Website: macys
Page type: billing-address
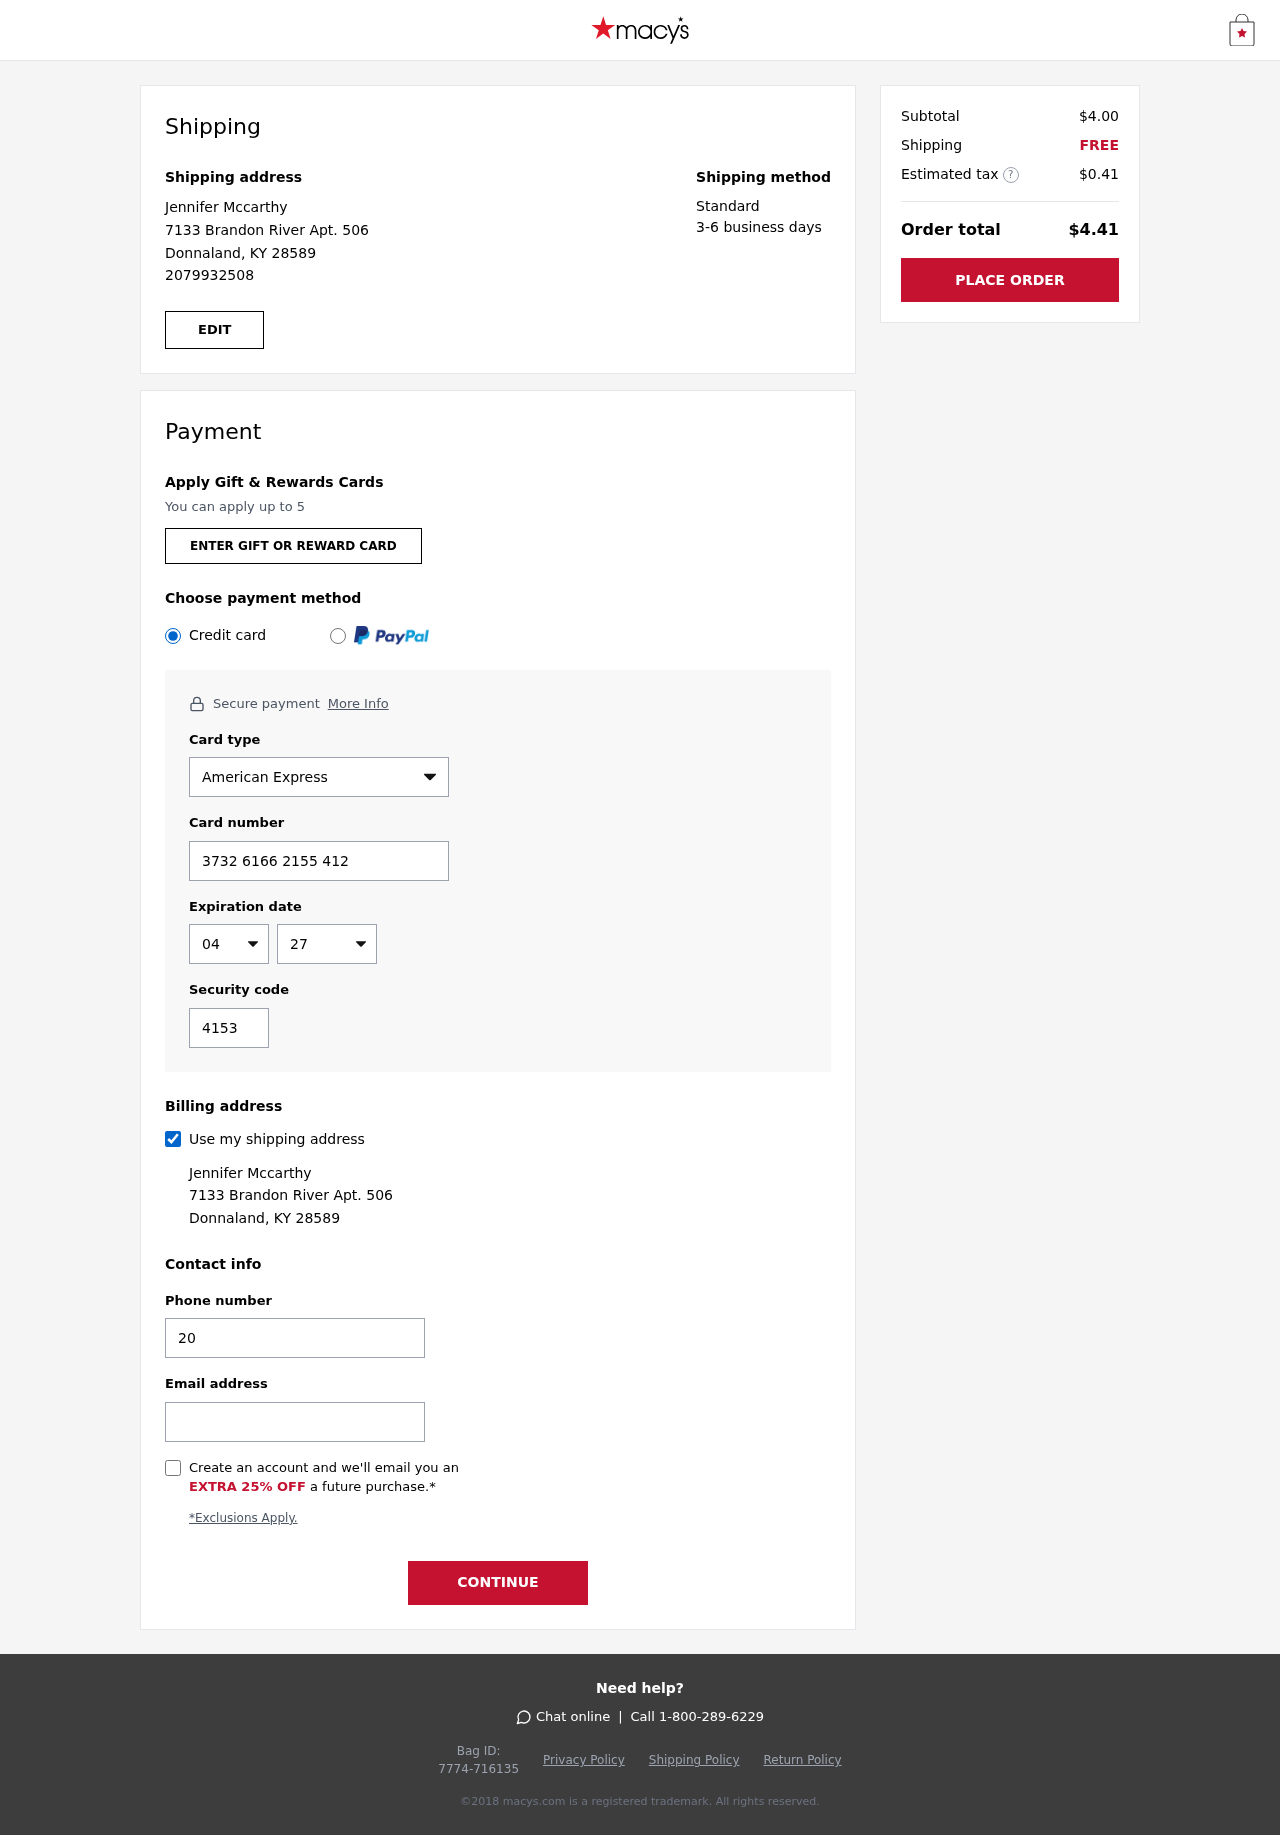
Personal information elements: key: PII_CARD_CVV
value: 4153
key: PII_CARD_EXPIRY_MONTH
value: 04
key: PII_CARD_EXPIRY_YEAR
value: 27
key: PII_CARD_NUMBER
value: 3732 6166 2155 412
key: PII_CARD_TYPE
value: American Express
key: PII_EMAIL
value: jmccarthy@yahoo.com
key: PII_FULLNAME
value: Jennifer Mccarthy
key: PII_PHONE
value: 2079932508
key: PII_STREET
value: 7133 Brandon River Apt. 506
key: PII_CITY_STATE_ZIP
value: Donnaland, KY 28589
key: PII_FIRSTNAME
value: Jennifer
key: PII_LASTNAME
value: Mccarthy
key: PII_FULLNAME2
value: Jennifer Mccarthy
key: PII_FULLNAME3
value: Jennifer Mccarthy
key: PII_FIRSTNAME2
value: Jennifer
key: PII_FIRSTNAME3
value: Jennifer
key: PII_LASTNAME2
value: Mccarthy
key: PII_LASTNAME3
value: Mccarthy
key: PII_FIRSTNAME_DERIVED
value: Jennifer
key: PII_LASTNAME_DERIVED
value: Mccarthy
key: PII_FULLNAME_DERIVED
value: Jennifer Mccarthy
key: PII_NAME_FULL_DERIVED
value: Jennifer Mccarthy
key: PII_STREET2
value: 7133 Brandon River Apt. 506
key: PII_PHONE2
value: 2079932508
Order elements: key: ORDER_SUBTOTAL
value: $4.00
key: ORDER_SHIPPING_COST
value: FREE
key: ORDER_TAX
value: $0.41
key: ORDER_TOTAL
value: $4.41